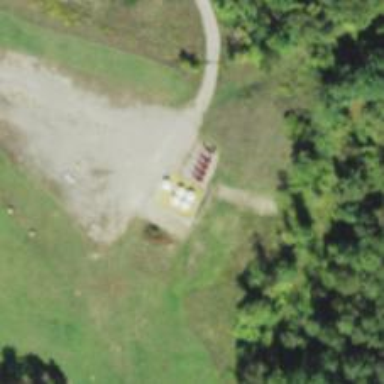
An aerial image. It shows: Storage tank that is man-made.